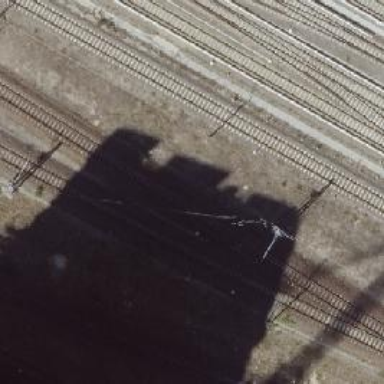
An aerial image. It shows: Railway signal.